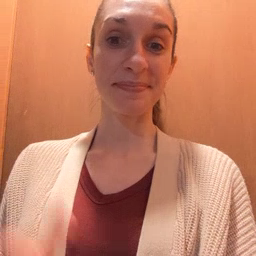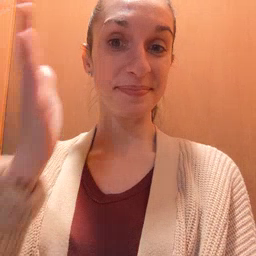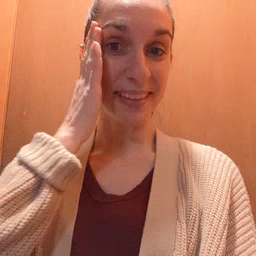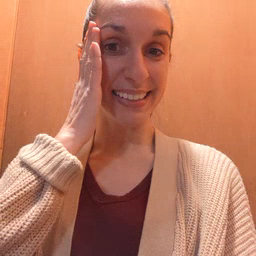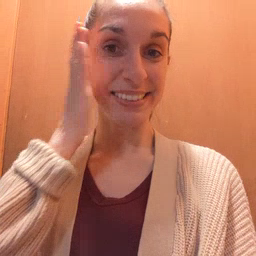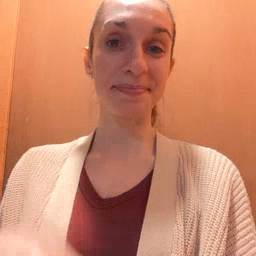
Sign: bed